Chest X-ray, AP view. Patient: 73 years old, sex M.
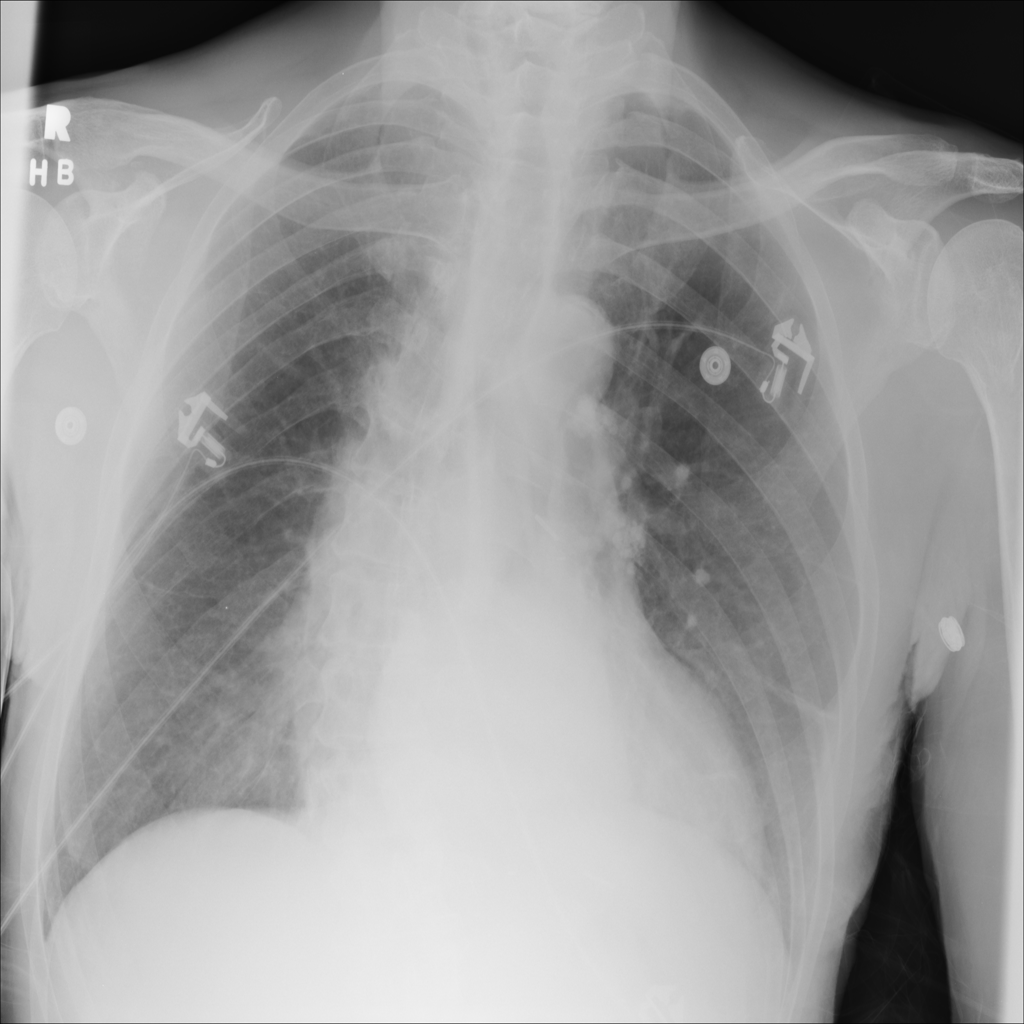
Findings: Hernia